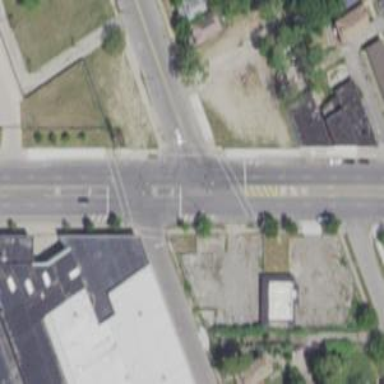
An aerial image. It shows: Pedestrian crossing with zebra markings on the footway.